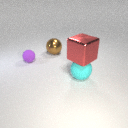
large cyan rubber sphere to the right of large brown metal sphere